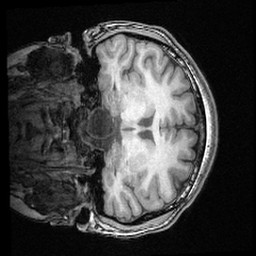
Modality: T1w
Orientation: coronal
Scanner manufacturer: ge
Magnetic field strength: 3 T
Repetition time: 0.008572 s
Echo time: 0.003384 s